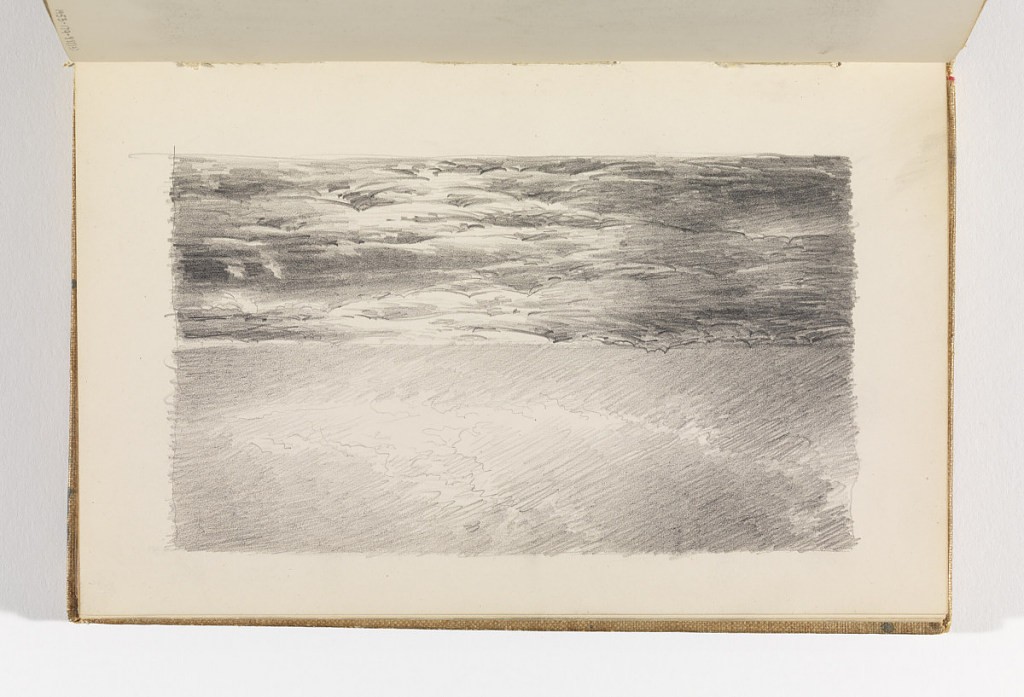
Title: Seascape and Clouds
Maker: William Trost Richards, American, 1833–1905
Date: after 1878
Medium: Graphite on cream wove paper
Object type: Sketchbook folio
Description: Flat sea in foreground, dark sky with light breaking through clouds in center.